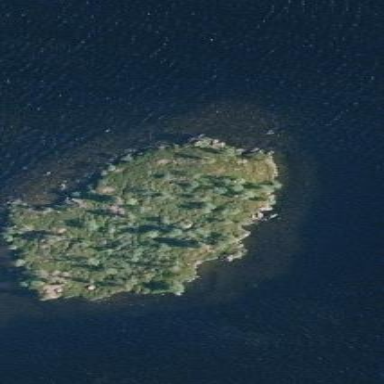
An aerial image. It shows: Islet.